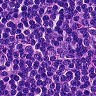
Metastatic tissue present: no